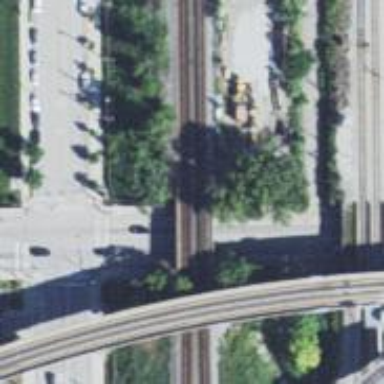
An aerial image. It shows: Bridge with electrified rail.